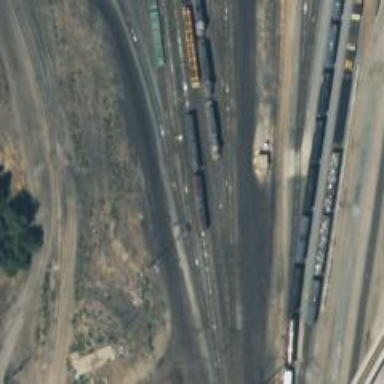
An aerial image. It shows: Railway yard.